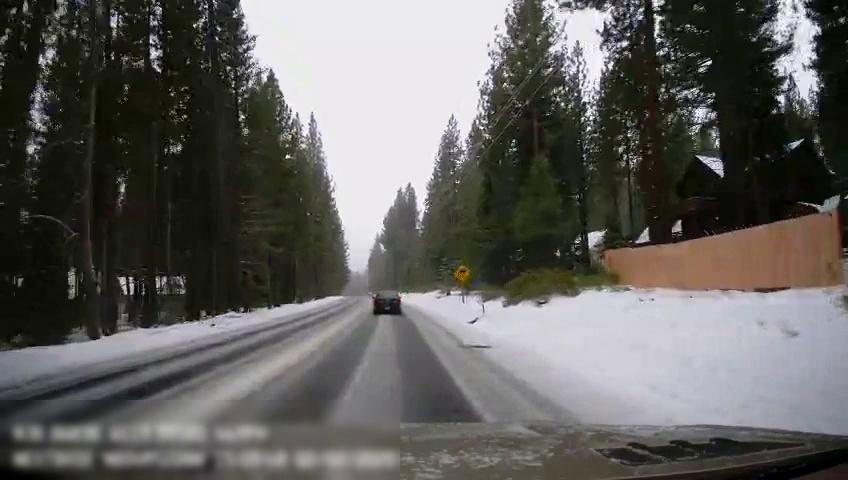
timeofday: Day
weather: Snowy
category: Drivable Space
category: Vehicles | Car
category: Lanes | Current Lane
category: Traffic | Signs